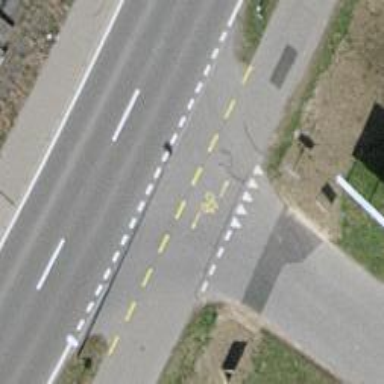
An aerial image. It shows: Unmarked crossing on the road.